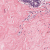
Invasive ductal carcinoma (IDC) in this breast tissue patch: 0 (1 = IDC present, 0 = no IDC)